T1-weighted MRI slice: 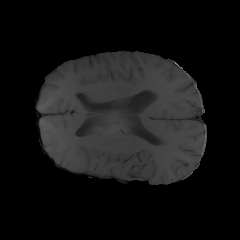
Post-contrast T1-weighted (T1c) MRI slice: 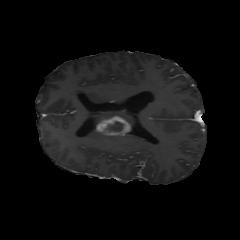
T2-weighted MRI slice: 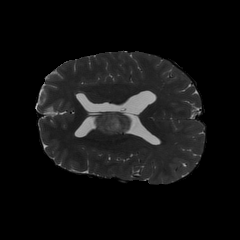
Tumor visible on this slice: yes